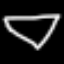
Label: diamond